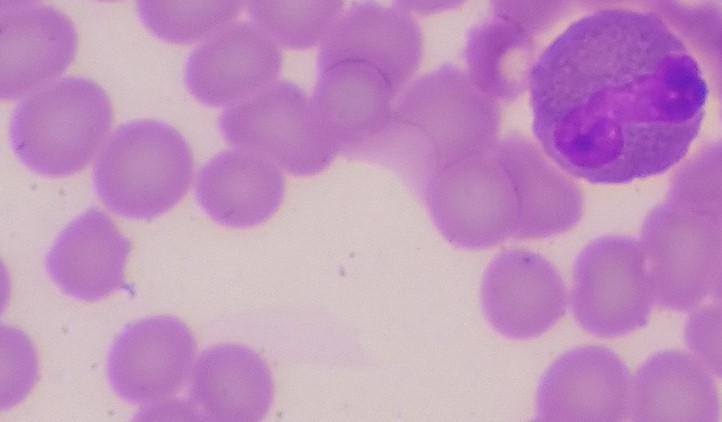
White blood cell type: Eosinophil